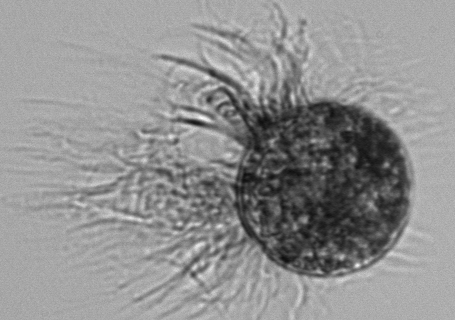
Label: Pelagostrobilidium